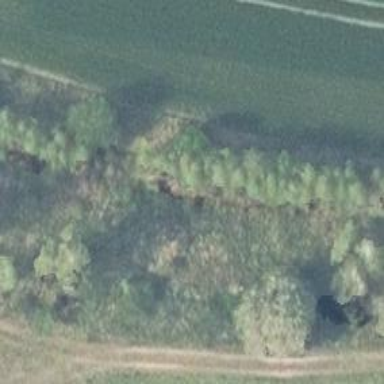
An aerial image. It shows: Abandoned railway.